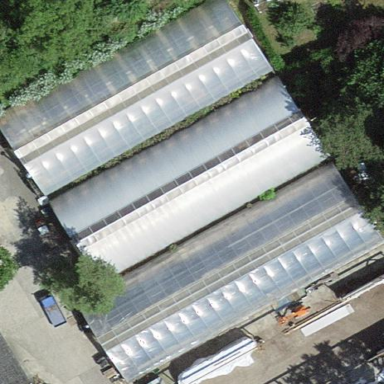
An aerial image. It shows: Greenhouse used for horticulture.